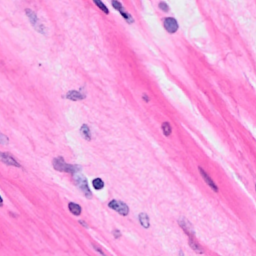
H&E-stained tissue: Breast